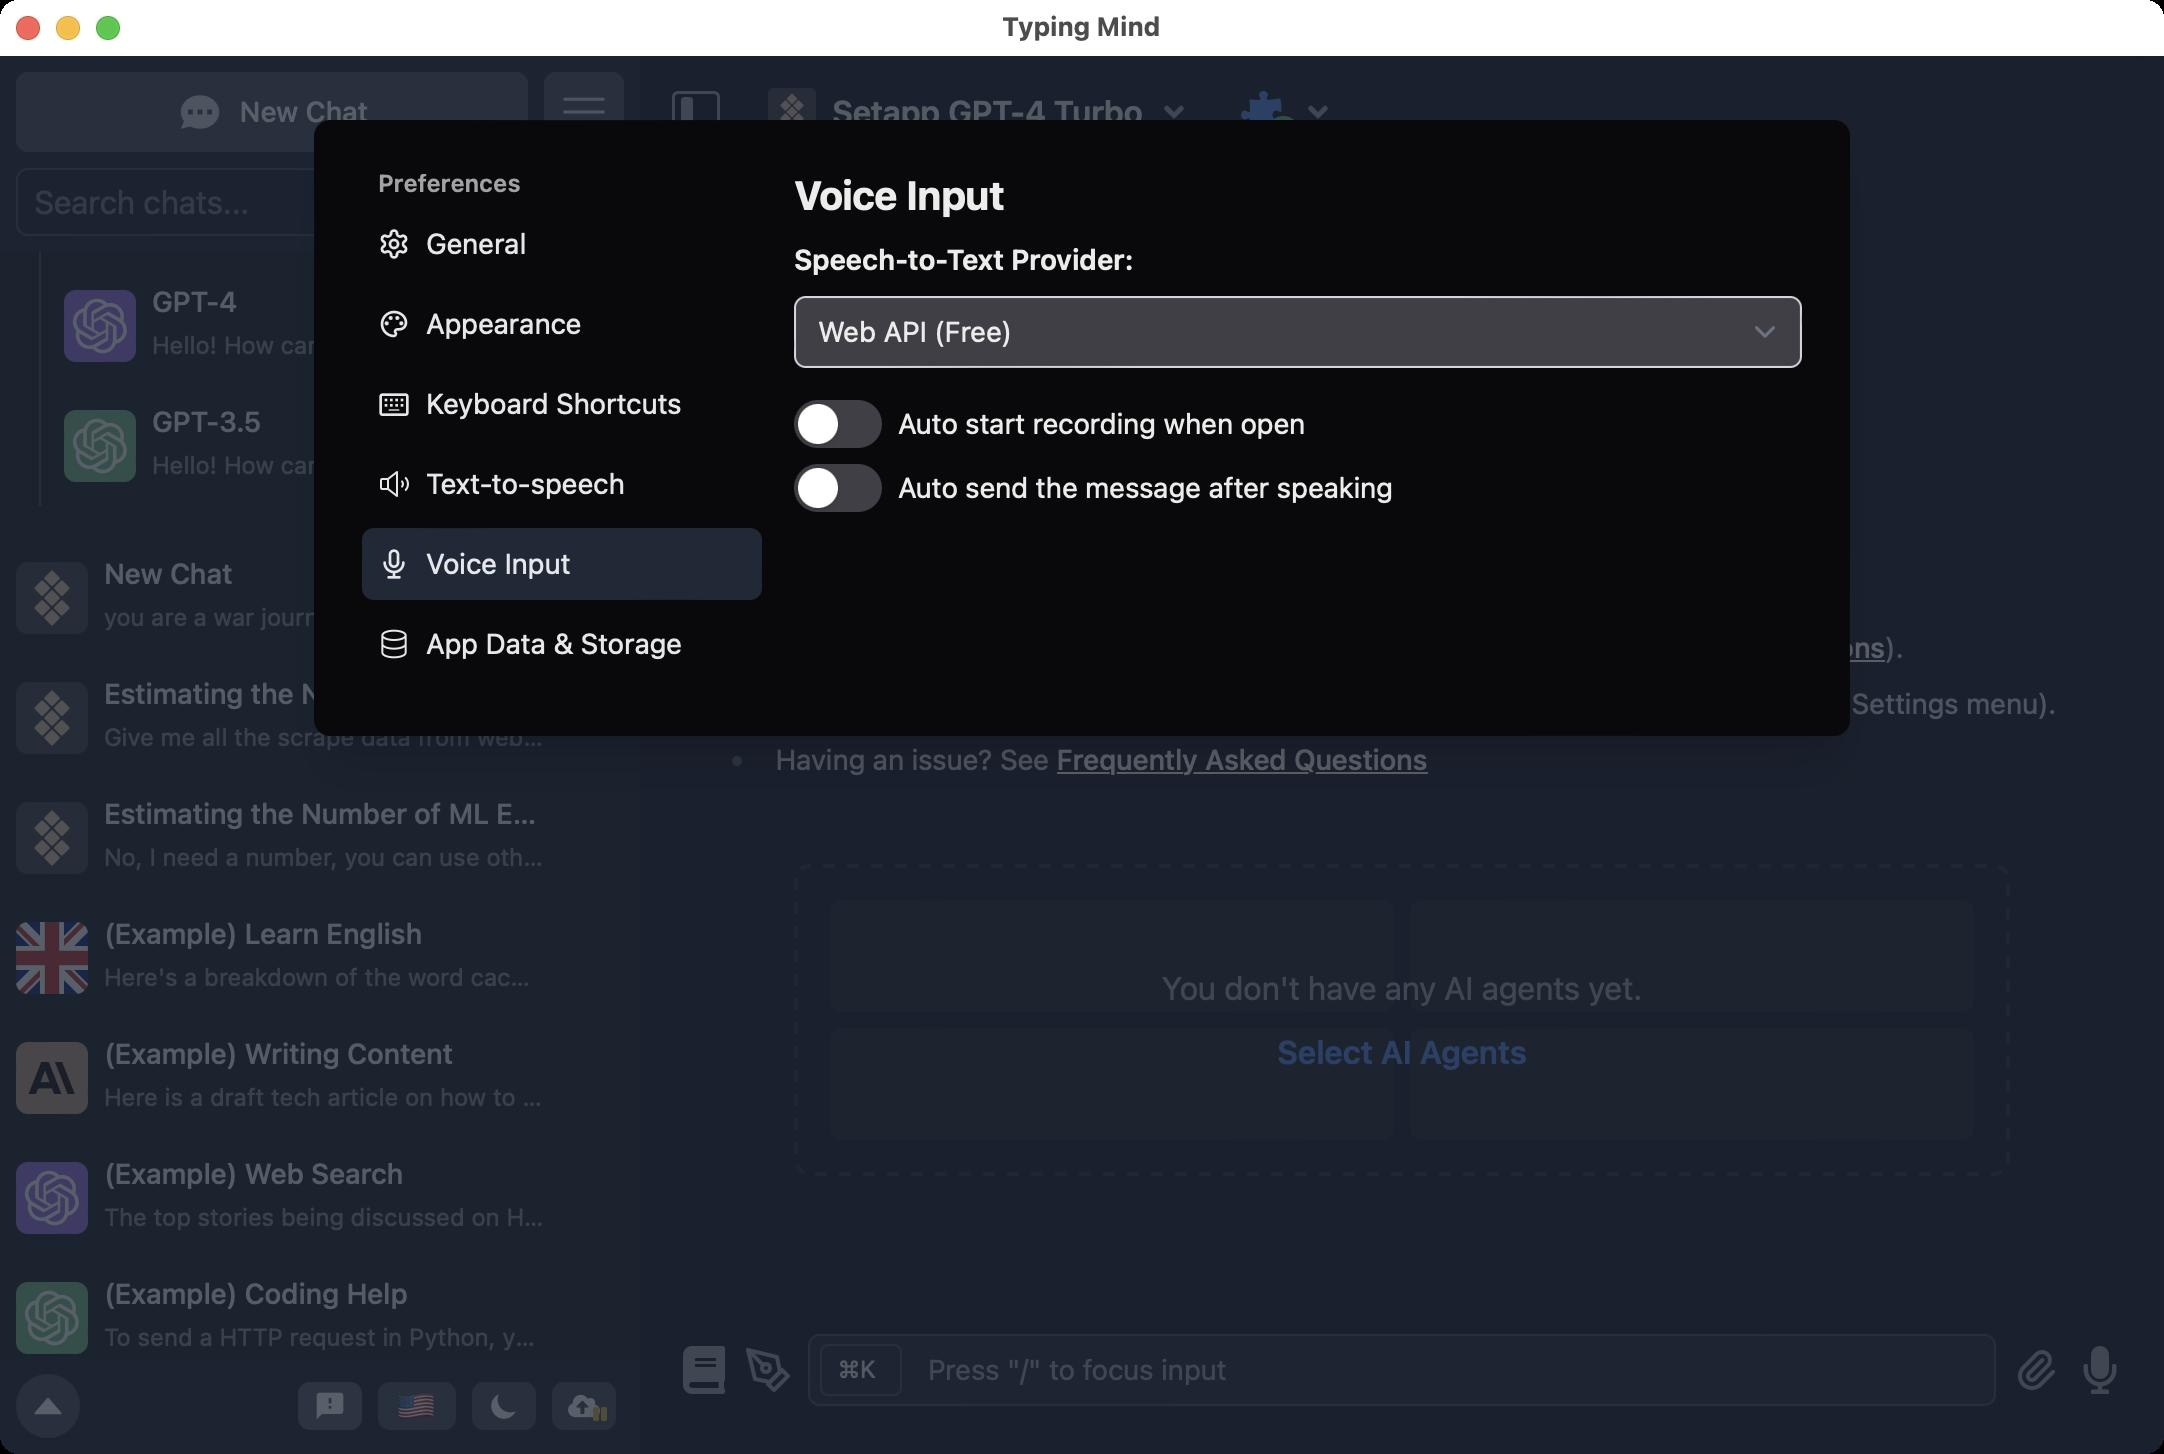
Accessibility tree:
{"name": "Typing_Mind", "role": "AXWindow", "description": null, "role_description": "standard window", "value": null, "position": "340.00;38.00", "size": "1082;727", "children": [{"name": null, "role": "AXBusyIndicator", "description": null, "role_description": "busy indicator", "value": true, "position": "533.00;369.50", "size": "16;16", "children": []}, {"name": null, "role": "AXGroup", "description": null, "role_description": "group", "value": null, "position": "0.00;28.00", "size": "1082;699", "children": [{"name": null, "role": "AXGroup", "description": null, "role_description": "group", "value": null, "position": "0.00;28.00", "size": "1082;699", "children": [{"name": "", "role": "AXScrollArea", "description": "", "role_description": "scroll area", "value": "", "position": "0.00;28.00", "size": "1082;699", "children": [{"name": "", "role": "AXWebArea", "description": "Typing Mind – A better UI for ChatGPT", "role_description": "HTML content", "value": "", "position": "0.00;28.00", "size": "1082;750", "children": [{"name": "", "role": "AXGroup", "description": "", "role_description": "navigation", "value": "", "position": "0.00;28.00", "size": "320;699", "children": [{"name": "New_Chat", "role": "AXButton", "description": "", "role_description": "button", "value": "", "position": "8.00;36.00", "size": "256;40", "children": []}, {"name": "", "role": "AXPopUpButton", "description": "", "role_description": "pop-up button", "value": "", "position": "272.00;36.00", "size": "40;40", "children": []}, {"name": "", "role": "AXGroup", "description": "", "role_description": "group", "value": "", "position": "8.00;84.00", "size": "208;34", "children": [{"name": "", "role": "AXTextField", "description": "", "role_description": "text field", "value": "", "position": "8.00;84.00", "size": "208;34", "children": [{"name": "", "role": "AXGroup", "description": "", "role_description": "group", "value": "", "position": "17.00;92.00", "size": "190;18", "children": []}]}]}, {"name": "", "role": "AXButton", "description": "", "role_description": "button", "value": "", "position": "224.00;89.00", "size": "24;24", "children": []}, {"name": "", "role": "AXButton", "description": "", "role_description": "button", "value": "", "position": "256.00;89.00", "size": "24;24", "children": []}, {"name": "", "role": "AXButton", "description": "", "role_description": "button", "value": "", "position": "288.00;89.00", "size": "24;24", "children": []}, {"name": "AI_Research_(_0_)", "role": "AXButton", "description": "", "role_description": "sortable", "value": "", "position": "0.00;-125.00", "size": "320;40", "children": []}, {"name": "", "role": "AXGroup", "description": "", "role_description": "group", "value": "", "position": "24.00;-77.00", "size": "288;38", "children": [{"name": "", "role": "AXStaticText", "description": "", "role_description": "text", "value": "Empty folder", "position": "124.00;-67.00", "size": "88;17", "children": []}]}, {"name": "Base_Models_(_4_)", "role": "AXButton", "description": "", "role_description": "sortable", "value": "", "position": "0.00;-23.00", "size": "320;40", "children": []}, {"name": "", "role": "AXGroup", "description": "", "role_description": "group", "value": "", "position": "24.00;17.00", "size": "296;56", "children": []}, {"name": "Claude_2_Hello!_I'm_Claude,_an_AI_assistant_created_by_Ant", "role": "AXButton", "description": "", "role_description": "draggable", "value": "", "position": "24.00;73.00", "size": "296;60", "children": []}, {"name": "GPT-4_Hello!_How_can_I_assist_you_today?", "role": "AXButton", "description": "", "role_description": "draggable", "value": "", "position": "24.00;133.00", "size": "296;60", "children": []}, {"name": "GPT-3.5_Hello!_How_can_I_assist_you_today?", "role": "AXButton", "description": "", "role_description": "draggable", "value": "", "position": "24.00;193.00", "size": "296;60", "children": []}, {"name": "", "role": "AXGroup", "description": "", "role_description": "group", "value": "", "position": "19.00;-3.00", "size": "2;256", "children": []}, {"name": "New_Chat_you_are_a_war_journalist._your_task_is_to_retrieve", "role": "AXButton", "description": "", "role_description": "draggable", "value": "", "position": "0.00;269.00", "size": "320;60", "children": []}, {"name": "Estimating_the_Number_of_ML_Engineers_Working_on_Siri_Give_me_all_the_scrape_data_from_web_in_different", "role": "AXButton", "description": "", "role_description": "draggable", "value": "", "position": "0.00;329.00", "size": "320;60", "children": []}, {"name": "Estimating_the_Number_of_ML_Engineers_and_Researchers_Working_on_Siri_at_Apple_No,_I_need_a_number,_you_can_use_other_companies,", "role": "AXButton", "description": "", "role_description": "draggable", "value": "", "position": "0.00;389.00", "size": "320;60", "children": []}, {"name": "(Example)_Learn_English_Here's_a_breakdown_of_the_word_cacophony:_Defini", "role": "AXButton", "description": "", "role_description": "draggable", "value": "", "position": "0.00;449.00", "size": "320;60", "children": []}, {"name": "(Example)_Writing_Content_Here_is_a_draft_tech_article_on_how_to_use_Apple", "role": "AXButton", "description": "", "role_description": "draggable", "value": "", "position": "0.00;509.00", "size": "320;60", "children": []}, {"name": "(Example)_Web_Search_The_top_stories_being_discussed_on_Hacker_News_rig", "role": "AXButton", "description": "", "role_description": "draggable", "value": "", "position": "0.00;569.00", "size": "320;60", "children": []}, {"name": "(Example)_Coding_Help_To_send_a_HTTP_request_in_Python,_you_can_use_the", "role": "AXButton", "description": "", "role_description": "draggable", "value": "", "position": "0.00;629.00", "size": "320;60", "children": []}, {"name": "", "role": "AXGroup", "description": "", "role_description": "application status", "value": "", "position": "-1.00;971.00", "size": "1;1", "children": []}, {"name": "", "role": "AXButton", "description": "", "role_description": "button", "value": "", "position": "8.00;687.00", "size": "32;32", "children": []}, {"name": "", "role": "AXButton", "description": "", "role_description": "button", "value": "", "position": "149.00;691.00", "size": "32;24", "children": []}, {"name": "🇺🇸", "role": "AXButton", "description": "", "role_description": "button", "value": "", "position": "189.00;691.00", "size": "39;24", "children": []}, {"name": "", "role": "AXButton", "description": "", "role_description": "button", "value": "", "position": "236.00;691.00", "size": "32;24", "children": []}, {"name": "", "role": "AXButton", "description": "", "role_description": "button", "value": "", "position": "276.00;691.00", "size": "32;24", "children": []}]}, {"name": "", "role": "AXGroup", "description": "", "role_description": "main", "value": "", "position": "0.00;28.00", "size": "1082;750", "children": [{"name": "Open_sidebar", "role": "AXButton", "description": "", "role_description": "button", "value": "", "position": "324.00;32.00", "size": "48;48", "children": []}, {"name": "", "role": "AXGroup", "description": "", "role_description": "group", "value": "", "position": "376.00;36.00", "size": "228;40", "children": [{"name": "Setapp_GPT-4_Turbo", "role": "AXPopUpButton", "description": "", "role_description": "pop-up button", "value": "", "position": "376.00;36.00", "size": "228;40", "children": []}]}, {"name": "2", "role": "AXPopUpButton", "description": "", "role_description": "pop-up button", "value": "", "position": "611.00;36.00", "size": "65;40", "children": []}, {"name": "", "role": "AXImage", "description": "Typing Mind", "role_description": "image", "value": "", "position": "541.00;124.00", "size": "49;48", "children": []}, {"name": "", "role": "AXStaticText", "description": "", "role_description": "text", "value": "Typing Mind", "position": "597.00;120.00", "size": "264;56", "children": []}, {"name": "", "role": "AXGroup", "description": "", "role_description": "group", "value": "", "position": "541.00;196.00", "size": "320;28", "children": [{"name": "", "role": "AXStaticText", "description": "", "role_description": "text", "value": "A better UI for ChatGPT", "position": "599.00;198.00", "size": "204;23", "children": []}]}, {"name": "", "role": "AXGroup", "description": "", "role_description": "group", "value": "", "position": "360.00;272.00", "size": "682;24", "children": [{"name": "", "role": "AXStaticText", "description": "", "role_description": "text", "value": "Thank you for using ", "position": "544.00;275.00", "size": "132;17", "children": []}, {"name": "", "role": "AXStaticText", "description": "", "role_description": "text", "value": "Typing Mind via Setapp", "position": "675.00;275.00", "size": "159;17", "children": []}, {"name": "", "role": "AXStaticText", "description": "", "role_description": "text", "value": " 👋", "position": "833.00;275.00", "size": "25;17", "children": []}]}, {"name": "", "role": "AXList", "description": "", "role_description": "content list", "value": "", "position": "360.00;311.00", "size": "682;81", "children": [{"name": "", "role": "AXGroup", "description": "", "role_description": "group", "value": "", "position": "382.00;311.00", "size": "660;25", "children": [{"name": "", "role": "AXListMarker", "description": "", "role_description": "list marker", "value": "•", "position": "365.00;314.00", "size": "7;18", "children": []}, {"name": "", "role": "AXStaticText", "description": "", "role_description": "text", "value": "You have ", "position": "387.00;314.00", "size": "63;18", "children": []}, {"name": "", "role": "AXStaticText", "description": "", "role_description": "text", "value": "Free Access", "position": "449.00;314.00", "size": "83;18", "children": []}, {"name": "", "role": "AXStaticText", "description": "", "role_description": "text", "value": " to GPT-3.5/GPT-4 models provided by Setapp (", "position": "531.00;314.00", "size": "311;18", "children": []}, {"name": "See_Limitations", "role": "AXLink", "description": "", "role_description": "link", "value": "", "position": "841.00;314.00", "size": "102;18", "children": [{"name": "", "role": "AXStaticText", "description": "", "role_description": "text", "value": "See Limitations", "position": "841.00;314.00", "size": "102;18", "children": []}]}, {"name": "", "role": "AXStaticText", "description": "", "role_description": "text", "value": ").", "position": "942.00;314.00", "size": "10;18", "children": []}]}, {"name": "", "role": "AXGroup", "description": "", "role_description": "group", "value": "", "position": "382.00;339.00", "size": "660;25", "children": [{"name": "", "role": "AXListMarker", "description": "", "role_description": "list marker", "value": "•", "position": "365.00;342.00", "size": "7;18", "children": []}, {"name": "", "role": "AXStaticText", "description": "", "role_description": "text", "value": "Optionally, you can use your own API keys or custom models (access via the Model Settings menu).", "position": "387.00;342.00", "size": "642;18", "children": []}]}, {"name": "", "role": "AXGroup", "description": "", "role_description": "group", "value": "", "position": "382.00;367.00", "size": "660;25", "children": [{"name": "", "role": "AXListMarker", "description": "", "role_description": "list marker", "value": "•", "position": "365.00;370.00", "size": "7;18", "children": []}, {"name": "", "role": "AXStaticText", "description": "", "role_description": "text", "value": "Having an issue? See ", "position": "387.00;370.00", "size": "142;18", "children": []}, {"name": "Frequently_Asked_Questions", "role": "AXLink", "description": "", "role_description": "link", "value": "", "position": "528.00;370.00", "size": "186;18", "children": [{"name": "", "role": "AXStaticText", "description": "", "role_description": "text", "value": "Frequently Asked Questions", "position": "528.00;370.00", "size": "186;18", "children": []}]}]}]}, {"name": "", "role": "AXStaticText", "description": "", "role_description": "text", "value": "You don't have any AI agents yet.", "position": "580.00;484.00", "size": "241;19", "children": []}, {"name": "Select_AI_Agents", "role": "AXButton", "description": "", "role_description": "button", "value": "", "position": "638.00;513.00", "size": "126;25", "children": []}, {"name": "", "role": "AXGroup", "description": "", "role_description": "group", "value": "", "position": "415.00;449.00", "size": "282;57", "children": []}, {"name": "", "role": "AXGroup", "description": "", "role_description": "group", "value": "", "position": "705.00;449.00", "size": "282;57", "children": []}, {"name": "", "role": "AXGroup", "description": "", "role_description": "group", "value": "", "position": "415.00;513.00", "size": "282;57", "children": []}, {"name": "", "role": "AXGroup", "description": "", "role_description": "group", "value": "", "position": "705.00;513.00", "size": "282;57", "children": []}, {"name": "", "role": "AXGroup", "description": "", "role_description": "group", "value": "", "position": "0.00;28.00", "size": "0;0", "children": []}, {"name": "", "role": "AXGroup", "description": "", "role_description": "group", "value": "", "position": "336.00;651.00", "size": "730;52", "children": [{"name": "", "role": "AXButton", "description": "", "role_description": "button", "value": "", "position": "336.00;669.00", "size": "32;32", "children": []}, {"name": "", "role": "AXButton", "description": "", "role_description": "button", "value": "", "position": "368.00;669.00", "size": "32;32", "children": []}, {"name": "", "role": "AXGroup", "description": "", "role_description": "group", "value": "", "position": "0.00;28.00", "size": "0;0", "children": []}, {"name": "", "role": "AXTextArea", "description": "", "role_description": "text entry area", "value": "", "position": "404.00;667.00", "size": "594;36", "children": [{"name": "", "role": "AXGroup", "description": "", "role_description": "group", "value": "", "position": "464.00;673.00", "size": "522;24", "children": [{"name": "", "role": "AXStaticText", "description": "", "role_description": "text", "value": "Press \"/\" to focus input", "position": "464.00;676.00", "size": "150;17", "children": []}]}]}, {"name": "⌘K", "role": "AXButton", "description": "", "role_description": "button", "value": "", "position": "410.00;672.00", "size": "41;26", "children": []}, {"name": "", "role": "AXButton", "description": "", "role_description": "button", "value": "", "position": "1002.00;669.00", "size": "32;32", "children": []}, {"name": "", "role": "AXButton", "description": "", "role_description": "button", "value": "", "position": "1034.00;669.00", "size": "32;32", "children": []}]}]}, {"name": "", "role": "AXGroup", "description": "", "role_description": "group", "value": "", "position": "16.00;44.00", "size": "1050;667", "children": []}, {"name": "", "role": "AXGroup", "description": "", "role_description": "alert", "value": "", "position": "-1.00;27.00", "size": "1;1", "children": []}, {"name": "", "role": "AXGroup", "description": "", "role_description": "group", "value": "", "position": "0.00;27.00", "size": "1082;700", "children": [{"name": "", "role": "AXGroup", "description": "", "role_description": "web dialogue", "value": "", "position": "0.00;28.00", "size": "1082;699", "children": [{"name": "", "role": "AXGroup", "description": "", "role_description": "group", "value": "", "position": "0.00;28.00", "size": "1082;699", "children": [{"name": "", "role": "AXGroup", "description": "", "role_description": "group", "value": "", "position": "181.00;84.00", "size": "200;16", "children": [{"name": "", "role": "AXStaticText", "description": "", "role_description": "text", "value": "Preferences", "position": "189.00;84.00", "size": "72;15", "children": []}]}, {"name": "General", "role": "AXButton", "description": "", "role_description": "button", "value": "", "position": "181.00;104.00", "size": "200;36", "children": []}, {"name": "Appearance", "role": "AXButton", "description": "", "role_description": "button", "value": "", "position": "181.00;144.00", "size": "200;36", "children": []}, {"name": "Keyboard_Shortcuts", "role": "AXButton", "description": "", "role_description": "button", "value": "", "position": "181.00;184.00", "size": "200;36", "children": []}, {"name": "Text-to-speech", "role": "AXButton", "description": "", "role_description": "button", "value": "", "position": "181.00;224.00", "size": "200;36", "children": []}, {"name": "Voice_Input", "role": "AXButton", "description": "", "role_description": "button", "value": "", "position": "181.00;264.00", "size": "200;36", "children": []}, {"name": "App_Data_&_Storage", "role": "AXButton", "description": "", "role_description": "button", "value": "", "position": "181.00;304.00", "size": "200;36", "children": []}, {"name": "Voice_Input", "role": "AXHeading", "description": "", "role_description": "heading", "value": 3, "position": "397.00;84.00", "size": "504;28", "children": [{"name": "", "role": "AXStaticText", "description": "", "role_description": "text", "value": "Voice Input", "position": "397.00;86.00", "size": "106;23", "children": []}]}, {"name": "", "role": "AXGroup", "description": "", "role_description": "group", "value": "", "position": "397.00;120.00", "size": "504;20", "children": [{"name": "", "role": "AXStaticText", "description": "", "role_description": "text", "value": "Speech-to-Text Provider:", "position": "397.00;121.00", "size": "171;17", "children": []}]}, {"name": "", "role": "AXPopUpButton", "description": "", "role_description": "pop-up button", "value": "Web API (Free)", "position": "397.00;148.00", "size": "504;36", "children": []}, {"name": "", "role": "AXGroup", "description": "", "role_description": "group", "value": "", "position": "397.00;200.00", "size": "256;24", "children": [{"name": "Auto_start_recording_when_open", "role": "AXCheckBox", "description": "", "role_description": "switch", "value": 0, "position": "397.00;200.00", "size": "44;24", "children": []}, {"name": "", "role": "AXGroup", "description": "", "role_description": "group", "value": "", "position": "449.00;202.00", "size": "204;20", "children": [{"name": "", "role": "AXStaticText", "description": "", "role_description": "text", "value": "Auto start recording when open", "position": "449.00;203.00", "size": "204;17", "children": []}]}, {"name": "", "role": "AXGroup", "description": "", "role_description": "group", "value": "", "position": "0.00;28.00", "size": "0;0", "children": []}]}, {"name": "", "role": "AXGroup", "description": "", "role_description": "group", "value": "", "position": "397.00;232.00", "size": "300;24", "children": [{"name": "Auto_send_the_message_after_speaking", "role": "AXCheckBox", "description": "", "role_description": "switch", "value": 0, "position": "397.00;232.00", "size": "44;24", "children": []}, {"name": "", "role": "AXGroup", "description": "", "role_description": "group", "value": "", "position": "449.00;234.00", "size": "248;20", "children": [{"name": "", "role": "AXStaticText", "description": "", "role_description": "text", "value": "Auto send the message after speaking", "position": "449.00;235.00", "size": "248;17", "children": []}]}, {"name": "", "role": "AXGroup", "description": "", "role_description": "group", "value": "", "position": "0.00;28.00", "size": "0;0", "children": []}]}]}]}]}]}]}]}]}, {"name": null, "role": "AXButton", "description": null, "role_description": "close button", "value": null, "position": "7.00;6.00", "size": "14;16", "children": []}, {"name": null, "role": "AXButton", "description": null, "role_description": "full screen button", "value": null, "position": "47.00;6.00", "size": "14;16", "children": [{"name": null, "role": "AXGroup", "description": null, "role_description": "group", "value": null, "position": "47.00;6.00", "size": "14;16", "children": [{"name": null, "role": "AXGroup", "description": null, "role_description": "group", "value": null, "position": "47.00;6.00", "size": "14;16", "children": []}]}]}, {"name": null, "role": "AXButton", "description": null, "role_description": "minimize button", "value": null, "position": "27.00;6.00", "size": "14;16", "children": []}, {"name": null, "role": "AXStaticText", "description": null, "role_description": "text", "value": "Typing Mind", "position": "499.00;5.00", "size": "84;16", "children": []}]}